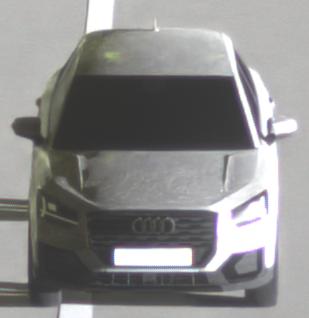
Make: Audi
Model: Q2
Model produced from: 2016
Model produced until: 2020
Doors: 5
Color: white
Road condition: dry road
Daytime: night
Contrast: high contrast